Question: When I set the select2 (3.4.0) value with the following code:
'''
el.select2('val', [1,2,3, 4, 5, 6, 7, 8, 10, 11, 12]);
'''
it shows me the 'no matches found' message. It happens only at start-up, if I put focus on select2 popup menu the message dissapears and never appears again...

How can I remove this message? Thank you
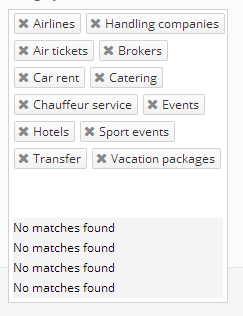
Answer: I ran into a similar issue where 'No matches found' was showing. Turns out I forgot to update the CSS when I updated my javascript to 3.4.0. Check to make sure you didn't make the same mistake.